Interaction volume radius: 5 \u00c5
Interaction volume height: 45 \u00c5
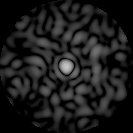
Disorder parameter: 0.8271